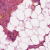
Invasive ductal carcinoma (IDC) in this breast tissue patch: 0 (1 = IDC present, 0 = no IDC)